Question: I would like to seek your expertise in getting this task done.
All information are actually in one cell so i need to extract those information to their corresponding cells.

I appreciate the help
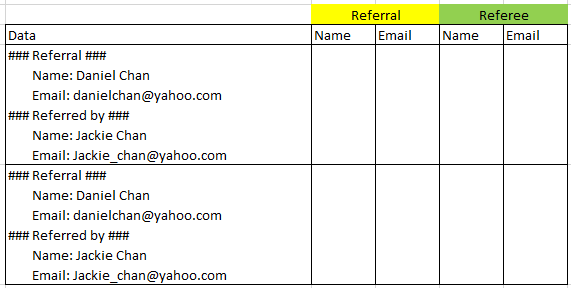
Answer: Assuming your first "data" cell is in A3, here are the formulas I came up with that you can copy down each column.
Column B:
'''
=MID(A3,SEARCH("Name: ",A3)+LEN("Name: "),SEARCH("Email:",A3)-(SEARCH("Name: ",A3)+LEN("Name: ")))
'''
Column C:
'''
=MID(A3,SEARCH("Email: ",A3)+LEN("Email: "),SEARCH("Name:",A3,SEARCH("Name:",A3)+1)-(SEARCH("Email: ",A3)+LEN("Email: ")))
'''
Column D:
'''
=MID(A3,SEARCH("Name: ",A3,SEARCH("Name: ",A3)+1)+LEN("Name: "),SEARCH("Email: ",A3,SEARCH("Email: ",A3)+1)-(SEARCH("Name: ",A3,SEARCH("Name: ",A3)+1)+LEN("Name: ")))
'''
Column E:
'''
=RIGHT(A3,LEN(A3)-SEARCH("Email: ",A3,SEARCH("Email: ",A3)+1)-LEN("Email: ")+1)
'''
PS: When I see the word "referee" I assume a person officiating sports :P